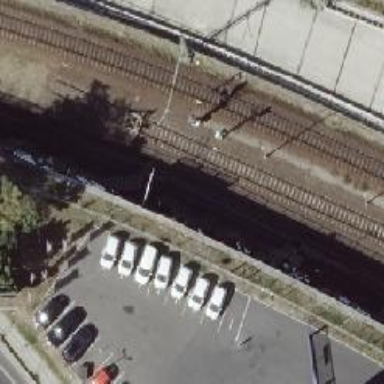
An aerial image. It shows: Railway signal.